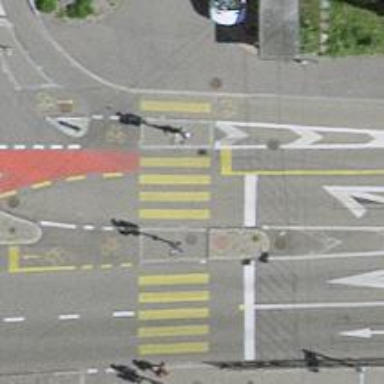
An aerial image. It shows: Crossing with traffic signals.